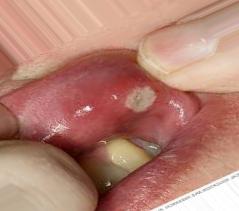
Condition: Mouth Ulcer